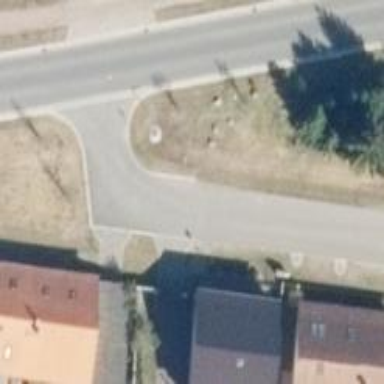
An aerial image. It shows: Residential road with asphalt surface.